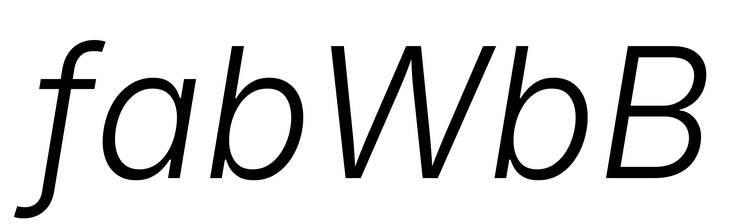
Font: Inter-Italic_Light_Italic